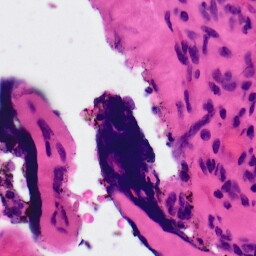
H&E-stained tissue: Ovarian